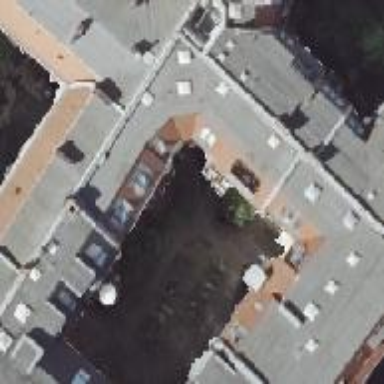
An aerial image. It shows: Apartment building with double saltbox roof shape.